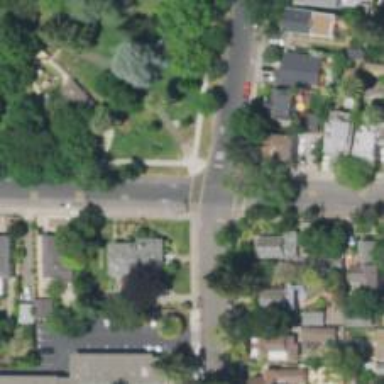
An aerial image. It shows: Uncontrolled footway crossing with line markings.